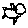
Label: bird